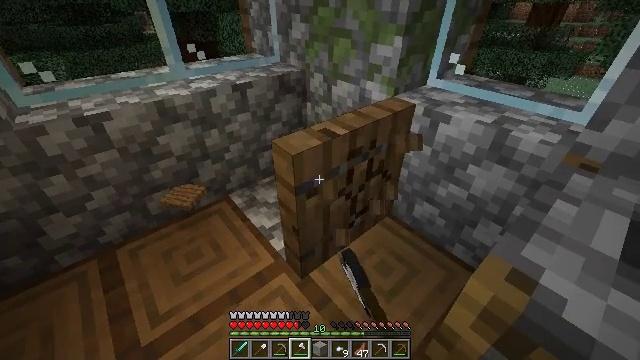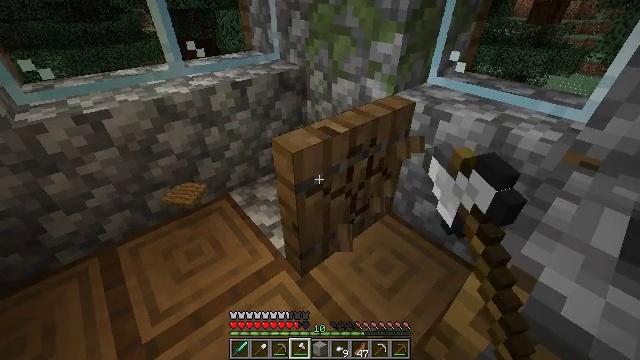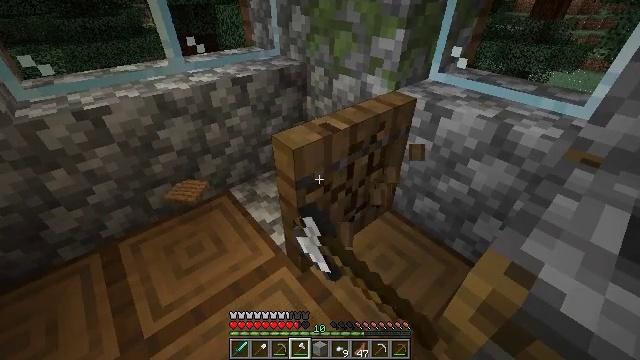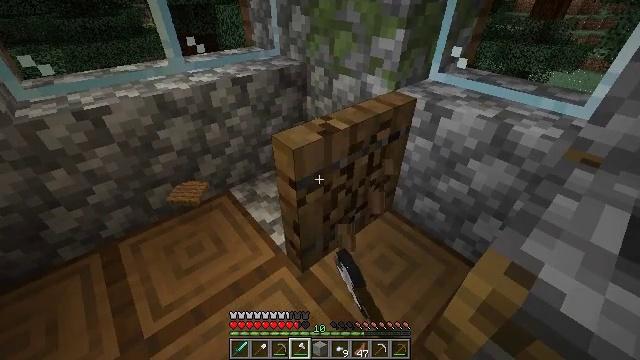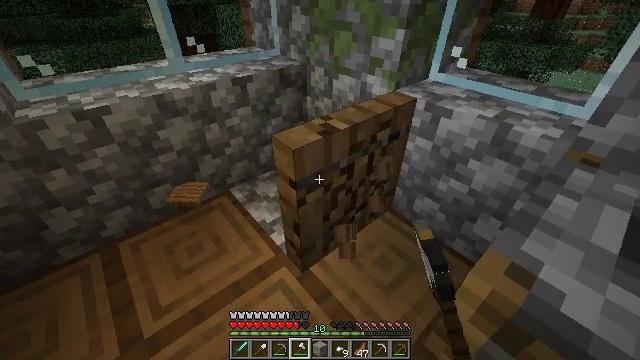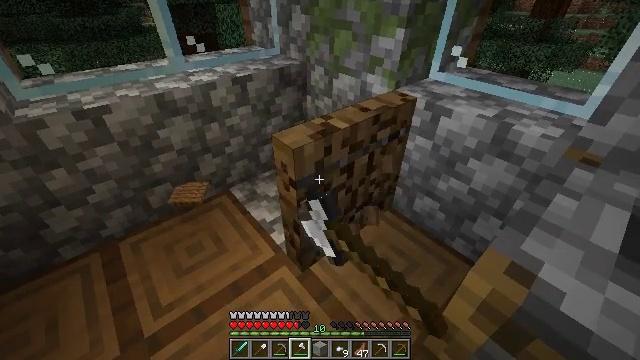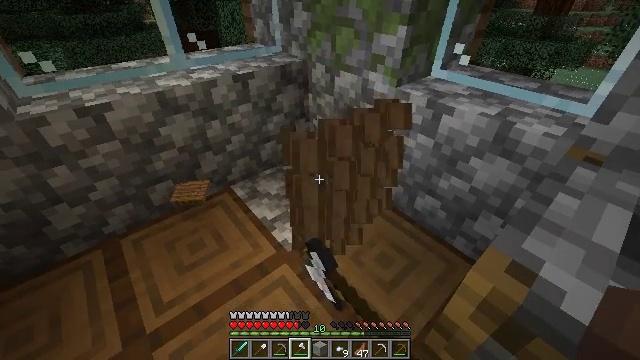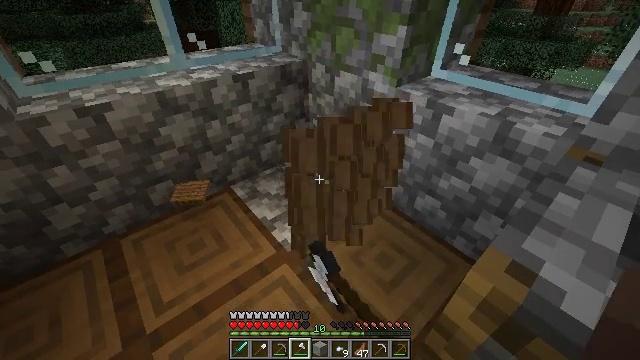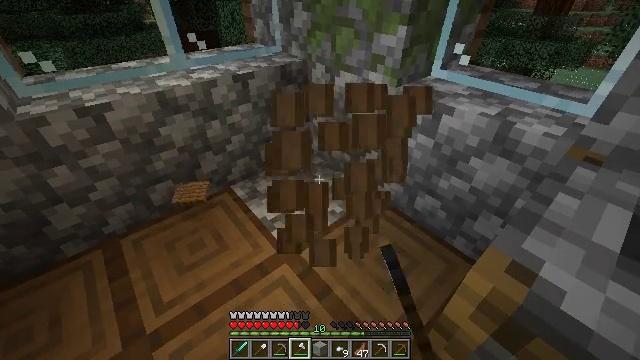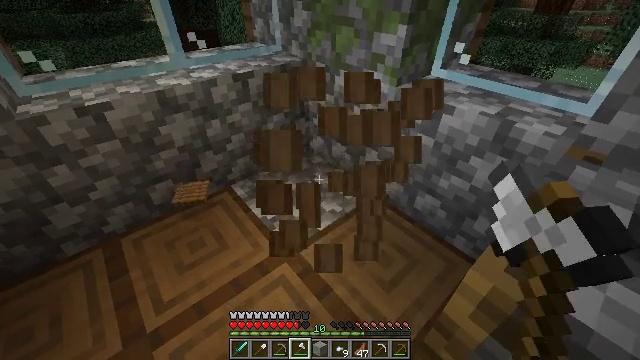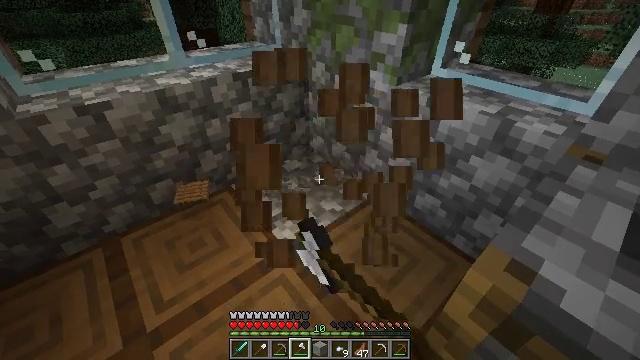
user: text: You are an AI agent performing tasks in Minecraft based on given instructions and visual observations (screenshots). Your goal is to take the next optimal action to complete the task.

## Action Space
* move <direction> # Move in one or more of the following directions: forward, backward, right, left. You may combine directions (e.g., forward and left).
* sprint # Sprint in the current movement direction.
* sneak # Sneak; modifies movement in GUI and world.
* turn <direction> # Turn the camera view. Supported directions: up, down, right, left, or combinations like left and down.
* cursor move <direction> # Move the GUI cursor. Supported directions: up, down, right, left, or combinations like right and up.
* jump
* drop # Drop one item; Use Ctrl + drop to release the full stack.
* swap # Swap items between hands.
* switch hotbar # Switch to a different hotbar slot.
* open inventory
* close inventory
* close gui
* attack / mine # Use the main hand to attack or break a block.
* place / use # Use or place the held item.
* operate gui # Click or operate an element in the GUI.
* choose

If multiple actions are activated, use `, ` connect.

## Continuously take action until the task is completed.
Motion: motion action
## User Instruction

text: Collect the spruce trapdoor from its position.
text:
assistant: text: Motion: attack / mine
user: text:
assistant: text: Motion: attack / mine
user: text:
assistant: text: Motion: attack / mine
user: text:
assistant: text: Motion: attack / mine
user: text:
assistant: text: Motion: attack / mine
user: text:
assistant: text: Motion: attack / mine
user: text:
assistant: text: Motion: attack / mine
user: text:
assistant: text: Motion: attack / mine
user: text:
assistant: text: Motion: attack / mine
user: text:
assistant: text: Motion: attack / mine
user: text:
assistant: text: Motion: attack / mine